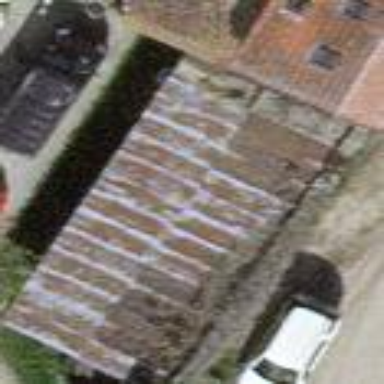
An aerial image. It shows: View of roof of building.